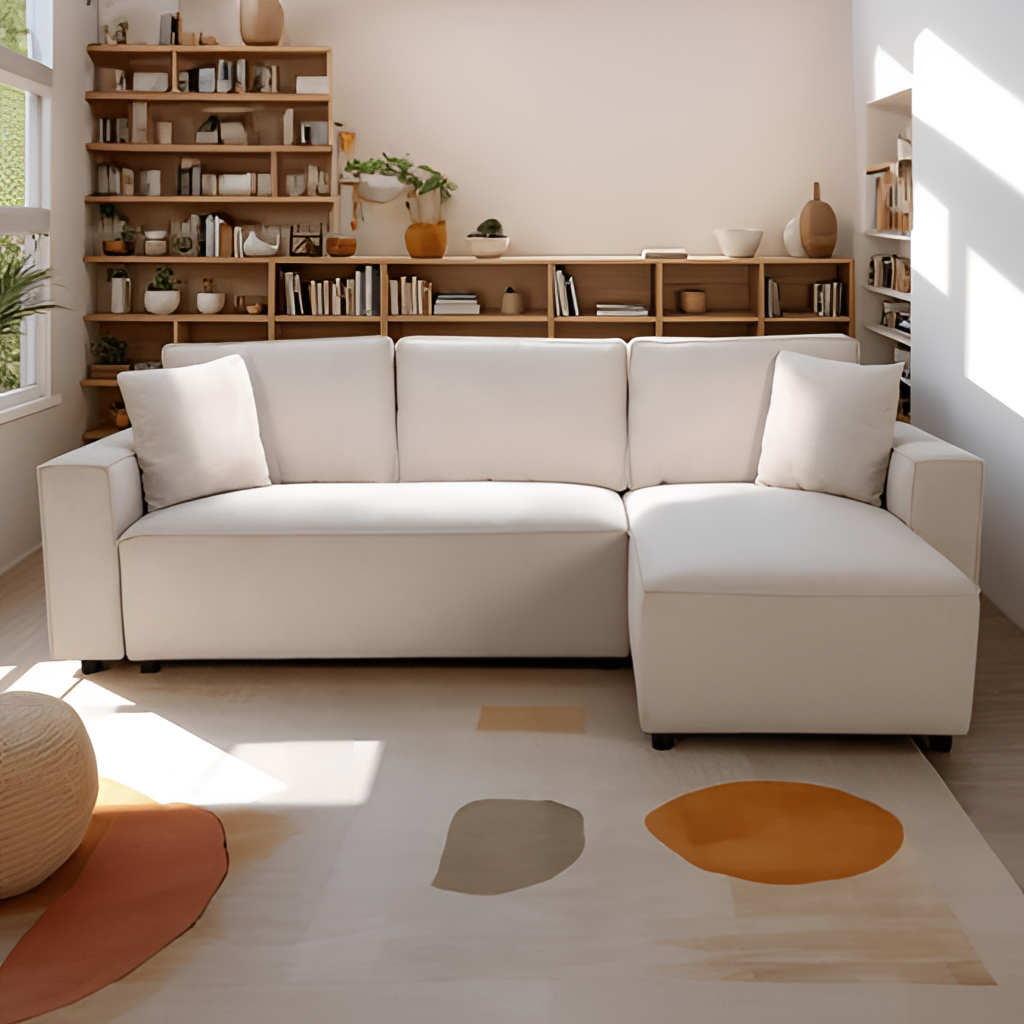
beige fabric sectional sofa, living room, beige wood flooring, with plank pattern, contemporary, paint wallpaper, with solid pattern